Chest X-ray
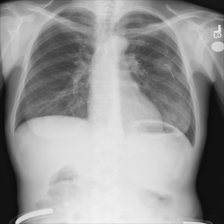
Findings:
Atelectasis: negative
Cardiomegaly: negative
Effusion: negative
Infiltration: negative
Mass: negative
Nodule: positive
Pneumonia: negative
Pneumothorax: negative
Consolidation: negative
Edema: negative
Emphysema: negative
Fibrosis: negative
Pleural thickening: negative
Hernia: negative